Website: lowes
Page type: account-selection
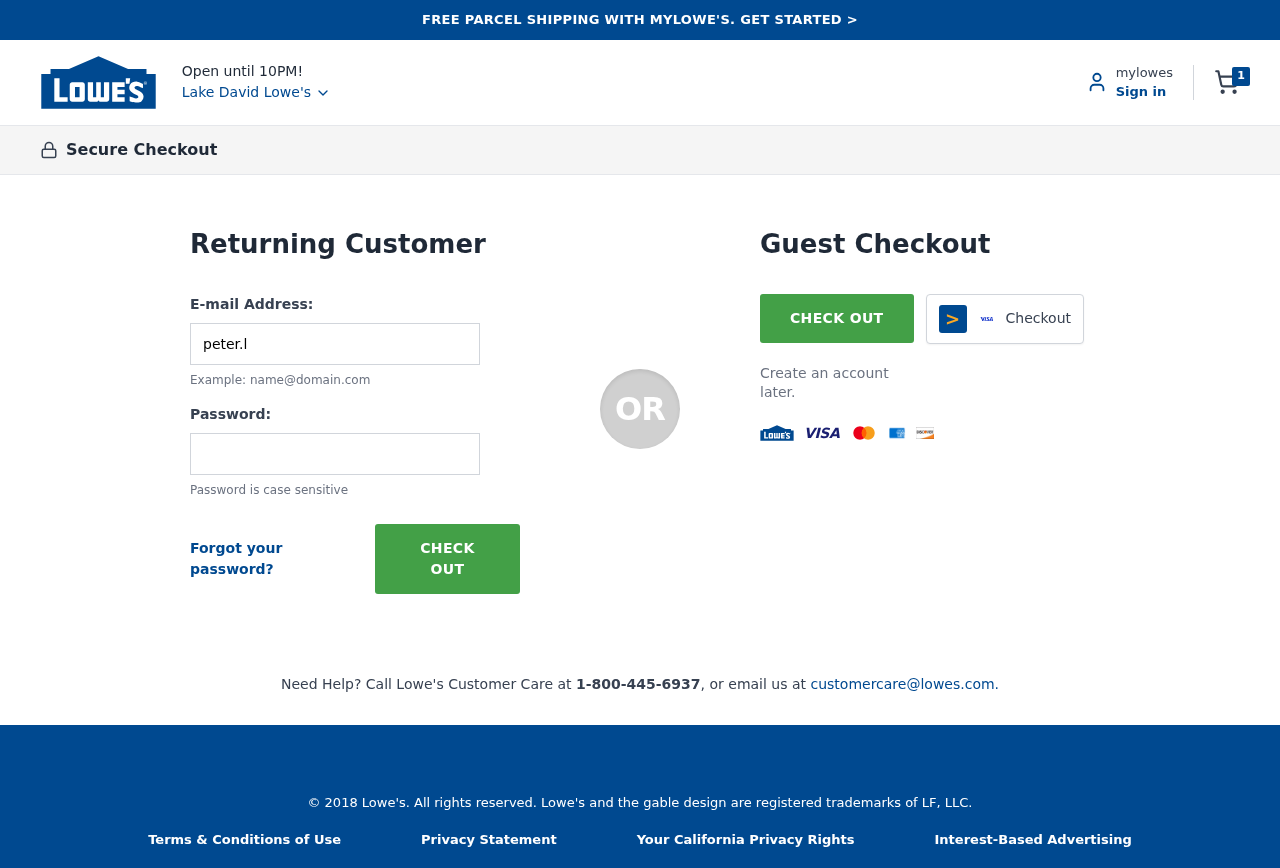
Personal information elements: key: PII_CITY
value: Lake David Lowe's
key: PII_LOGIN_USERNAME
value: peter.lane
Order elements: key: ORDER_NUM_ITEMS
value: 1